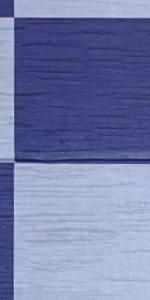
Label: Empty